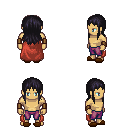
a pixel art fantasy rpg character, male body template, human, tanned skin, maroon cape, magenta pants, raven unkempt hairstyle, leather bracers, brown slippers, four views (front, back, left, right), 2x2 character sprite sheet, small pixel art, hard edges, no anti-aliasing